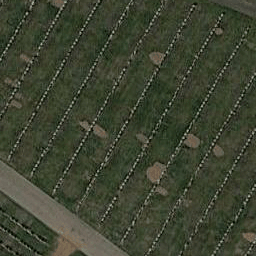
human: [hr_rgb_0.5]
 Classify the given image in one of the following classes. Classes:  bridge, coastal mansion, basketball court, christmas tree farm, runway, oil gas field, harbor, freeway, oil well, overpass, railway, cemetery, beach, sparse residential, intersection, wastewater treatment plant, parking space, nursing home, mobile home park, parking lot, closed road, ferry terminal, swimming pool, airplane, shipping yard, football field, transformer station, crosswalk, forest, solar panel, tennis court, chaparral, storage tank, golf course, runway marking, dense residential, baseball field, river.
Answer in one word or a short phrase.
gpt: cemetery